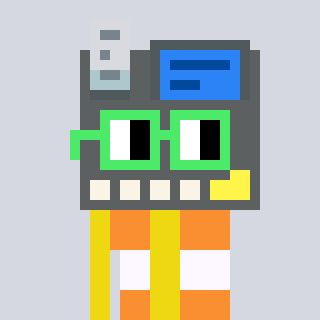
a pixel art character with square light green glasses, a cash register-shaped head and a yellow-colored body on a cool background